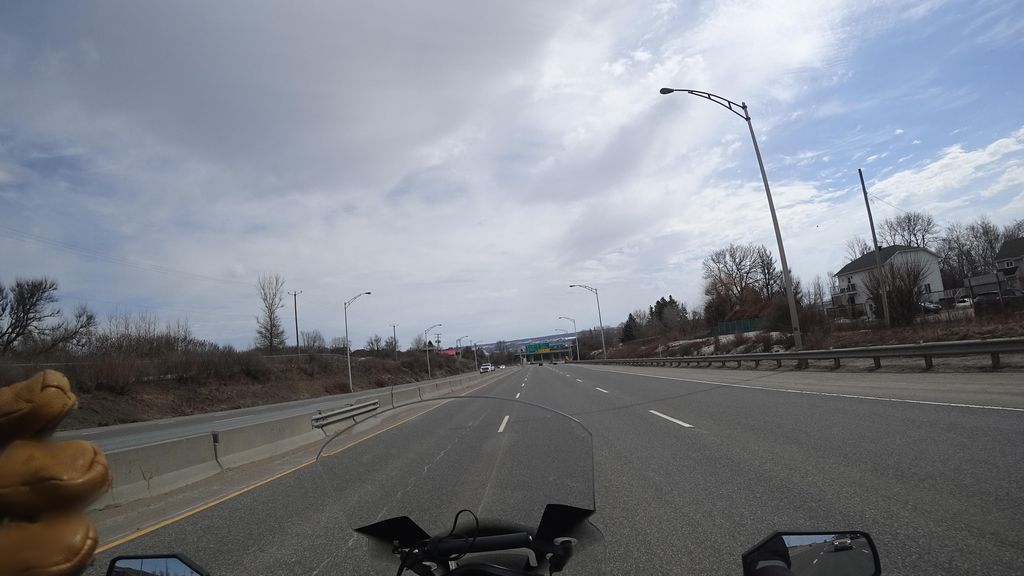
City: quebec_city